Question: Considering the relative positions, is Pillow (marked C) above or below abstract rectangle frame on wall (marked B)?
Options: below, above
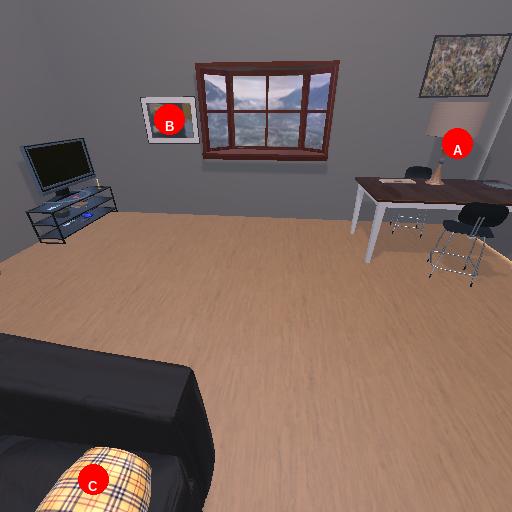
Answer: below